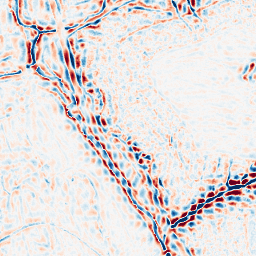
Category: wavelet
Decomposition family: wavelet_dwt
Decomposition parameters: wavelet: db8
level: 3
Upsampling method: bilinear
Upsampling parameters: scale: 4
Upsampling scale: 4